Question: I have the following output in a webpage (the black highlighted areas contain sensitive data):

Each of the lines display correctly except for that the longest line always has another blank line after it.
Here's the code that represents a line:
'''
<div style="clear:both; white-space:nowrap;">
<span style="float:left; margin-right:5px">
<a class="provider" href="javascript:void(0)"
onkeypress="showProviderInfo(this, 'claim2')"
onclick="showProviderInfo(this, 'claim2')">[+]</a>
THE ENTRY WITH THE LONGEST NAME CAUSES AN EXTRA LINE TO DISPLAY BELOW IT...
</span>
<span style="float:right">
<a href="javascript:void(0)"
onkeypress="openAddWindowForMedicalProvider('<PHONE>')"
onclick="openAddWindowForMedicalProvider('<PHONE>')">
Create as Medical Provider
</a>
&nbsp;
<a href="javascript:void(0)"
onkeypress="openAddWindowForServiceProvider('<PHONE>')"
onclick="openAddWindowForServiceProvider('<PHONE>')">
Create as Service Provider
</a>
</span>
</div>
<br />
'''
How can I style this such that the extra line doesn't show up after the longest one?
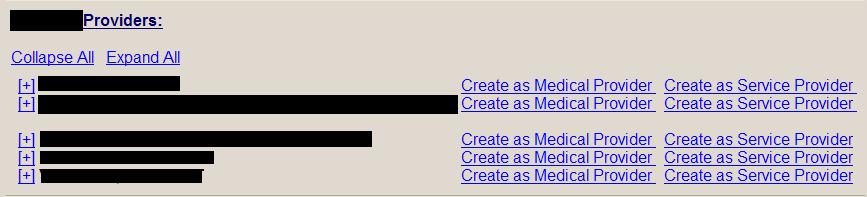
Answer: This seems to work fine for me using jsfiddle.net
However, you both have '</ div>' and '<br />'. A 'div' automatically gets a new line so the 'br' is redundant and may be causing your issues.
Also, '<span style="float:left; margin-right:5px">' may be causing issues. Floats and margins don't always do what you expect. Maybe change it to 'padding-right' or seeing what happens if you remove the spacing entirely and just put in a couple '&nbsp;' to see if that works.
You shouldn't need to float that span left anyway.
It may also be helpful to test this in multiple browsers. It may be a browser thing. IE is probably going to mess stuff up that works correctly in Firefox or Chrome.